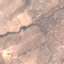
Land use / land cover: PermanentCrop